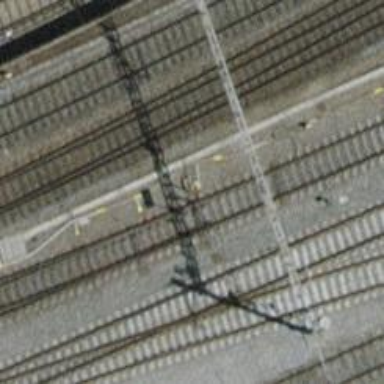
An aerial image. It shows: Railway switch.